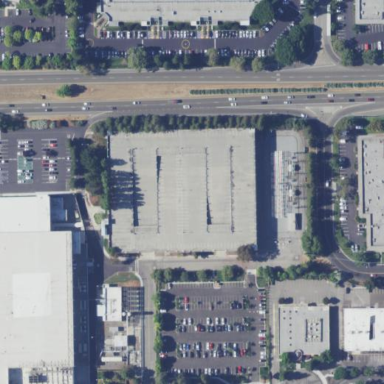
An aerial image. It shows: Asphalt parking aisle road.